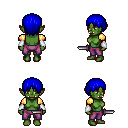
a pixel art fantasy rpg character, female body template, orc, green skin, gold arm armor, magenta pants, blue plain hairstyle, white cloth bracers, dagger, four views (front, back, left, right), 2x2 character sprite sheet, small pixel art, hard edges, no anti-aliasing